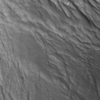
Label: not_dusty